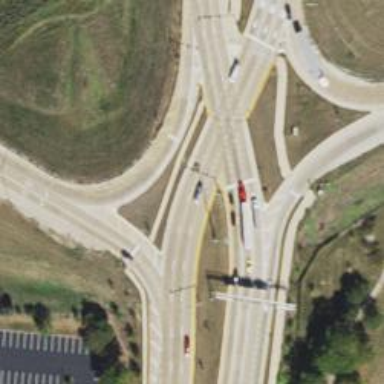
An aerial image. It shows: Motorway link at diverging diamond interchange (DDI) junction.